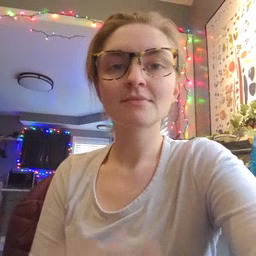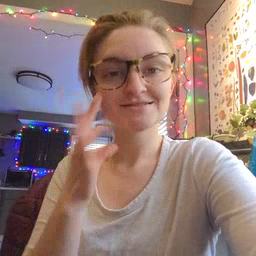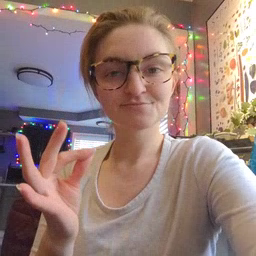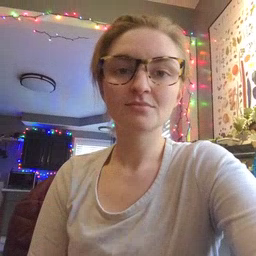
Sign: cat